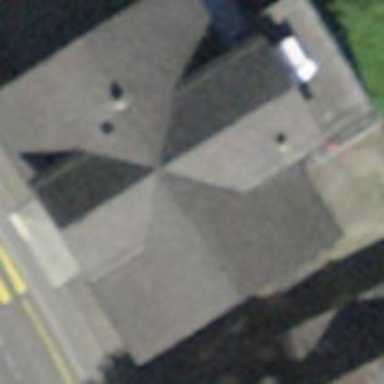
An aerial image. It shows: Restaurant building.